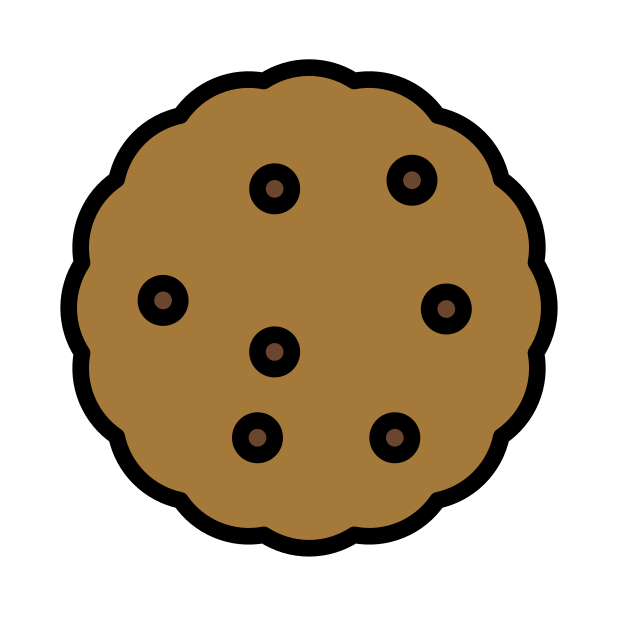
cookie